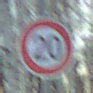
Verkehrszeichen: Geschwindigkeit20
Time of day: SunriseSunset
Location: Outdoor (Nature)
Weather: Clear
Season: Winter
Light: Natural